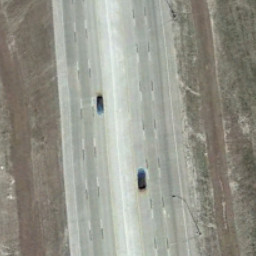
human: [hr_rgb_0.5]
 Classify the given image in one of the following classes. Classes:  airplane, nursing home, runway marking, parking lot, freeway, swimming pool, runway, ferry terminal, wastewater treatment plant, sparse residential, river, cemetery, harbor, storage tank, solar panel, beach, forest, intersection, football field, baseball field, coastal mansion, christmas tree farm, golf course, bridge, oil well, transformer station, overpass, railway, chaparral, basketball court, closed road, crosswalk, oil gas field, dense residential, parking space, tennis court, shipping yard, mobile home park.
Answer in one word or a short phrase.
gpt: freeway